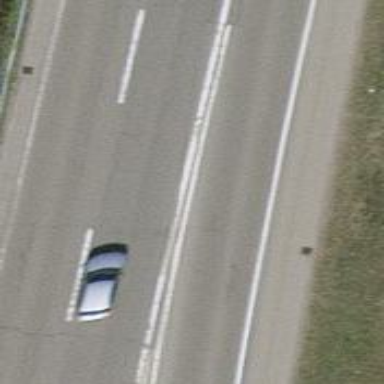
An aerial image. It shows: Asphalt motorway link.